Interaction volume radius: 10 \u00c5
Interaction volume height: 10 \u00c5
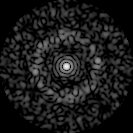
Disorder parameter: 0.8523